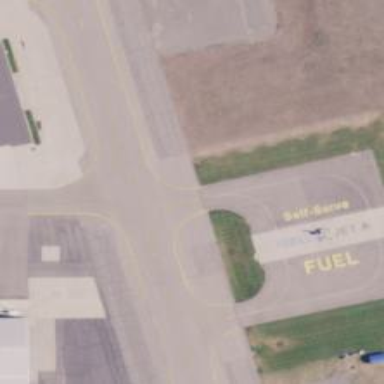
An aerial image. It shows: Image of taxiway at airport.